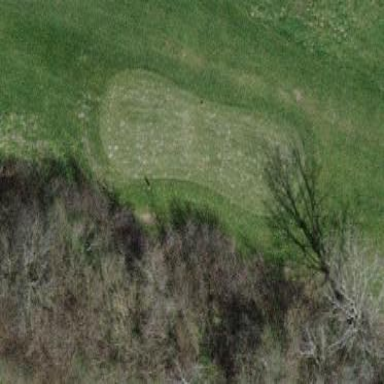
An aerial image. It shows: Golf tee.